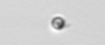
Label: nanoplankton_mix